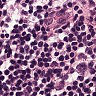
Metastatic tissue present: no